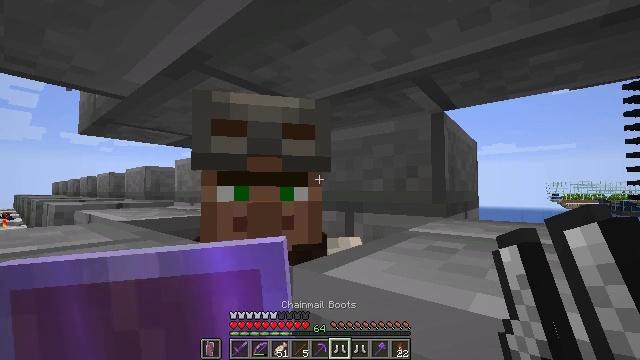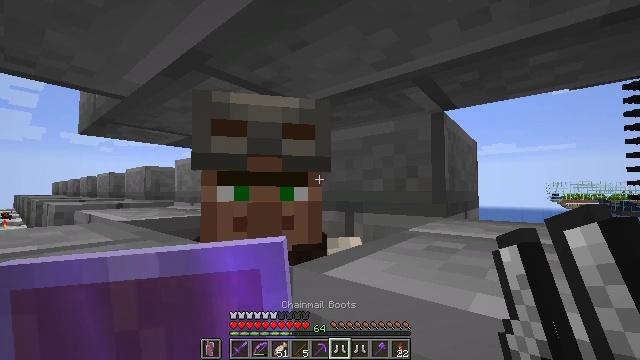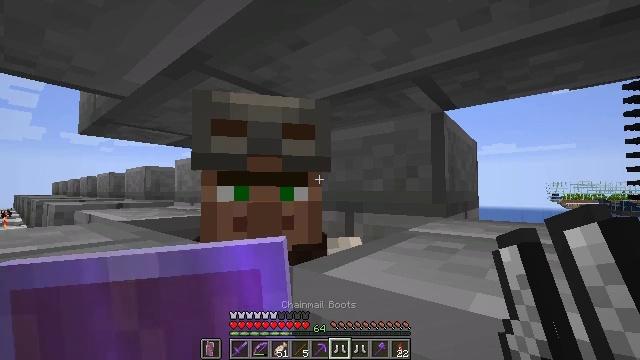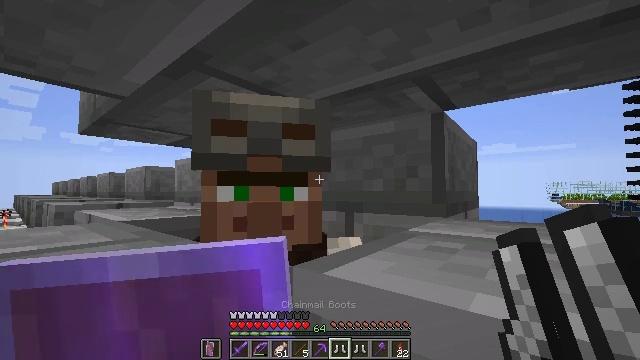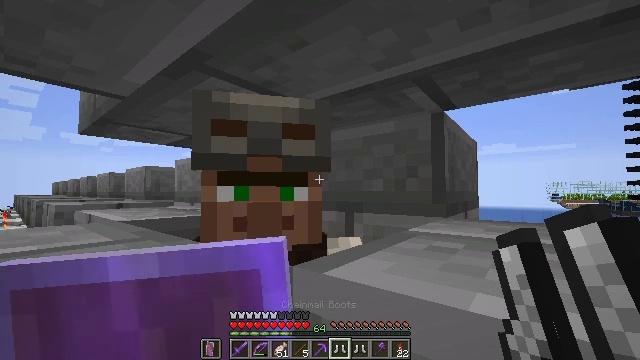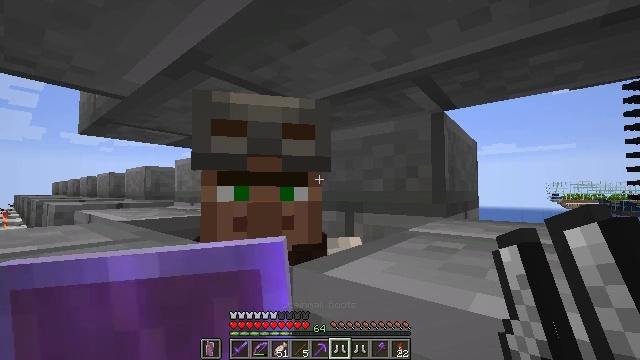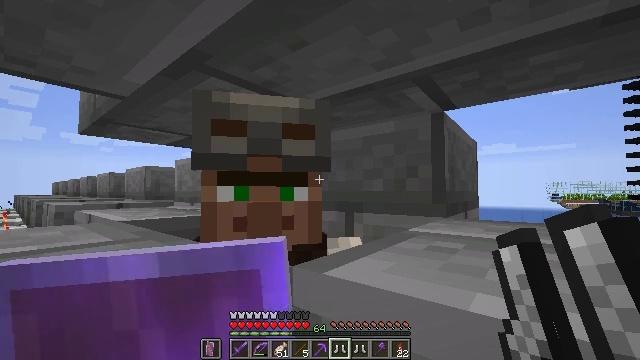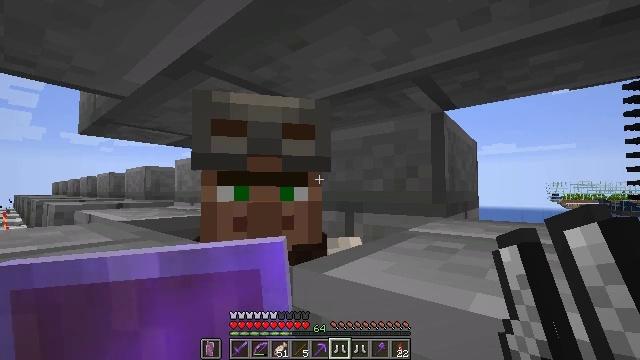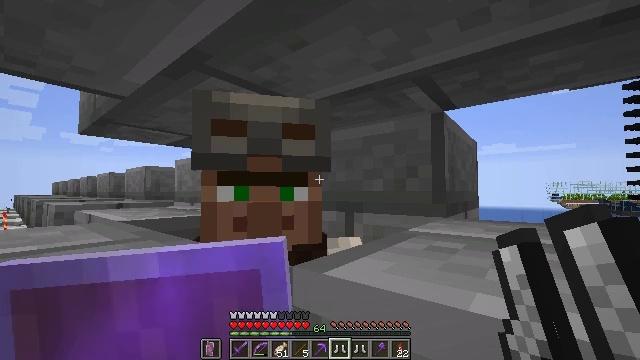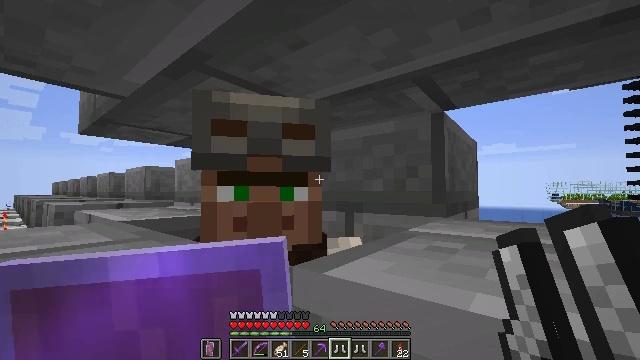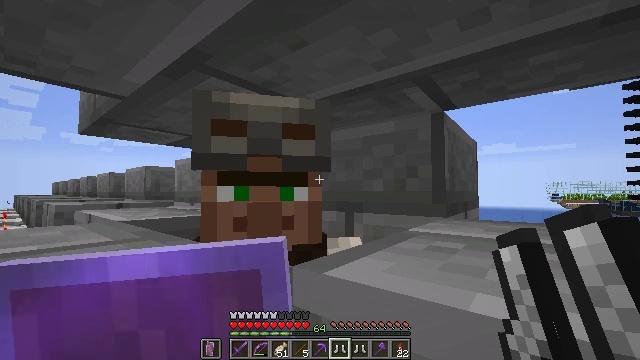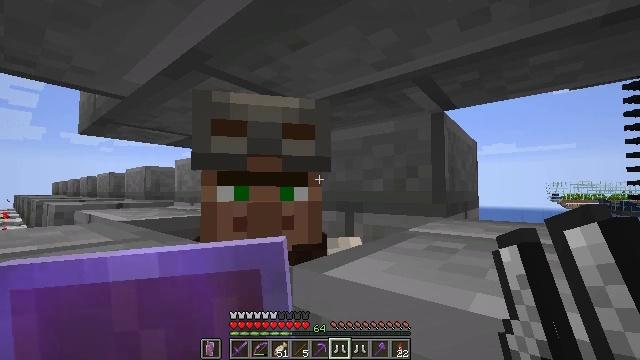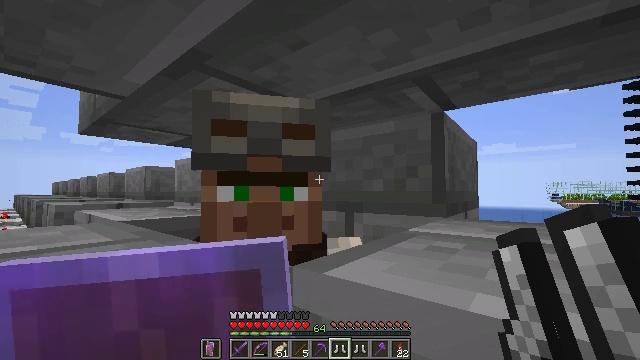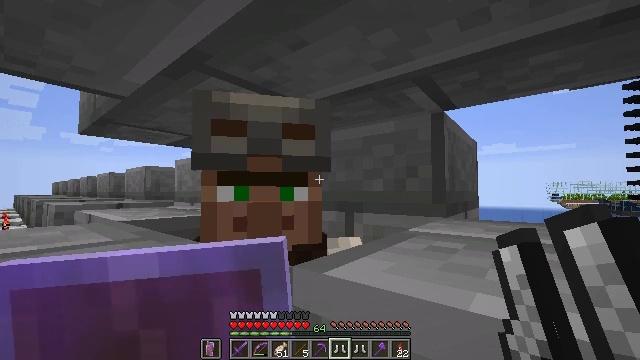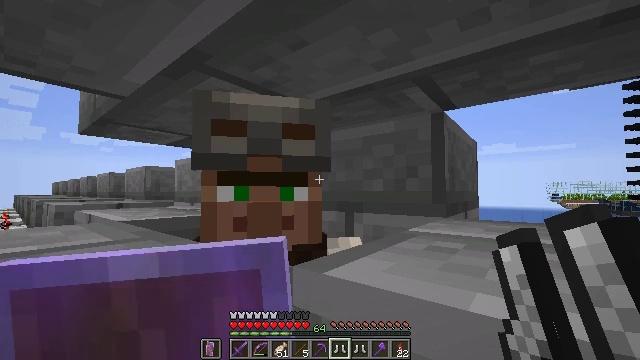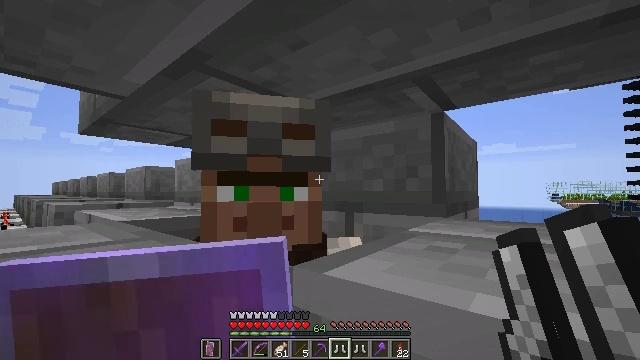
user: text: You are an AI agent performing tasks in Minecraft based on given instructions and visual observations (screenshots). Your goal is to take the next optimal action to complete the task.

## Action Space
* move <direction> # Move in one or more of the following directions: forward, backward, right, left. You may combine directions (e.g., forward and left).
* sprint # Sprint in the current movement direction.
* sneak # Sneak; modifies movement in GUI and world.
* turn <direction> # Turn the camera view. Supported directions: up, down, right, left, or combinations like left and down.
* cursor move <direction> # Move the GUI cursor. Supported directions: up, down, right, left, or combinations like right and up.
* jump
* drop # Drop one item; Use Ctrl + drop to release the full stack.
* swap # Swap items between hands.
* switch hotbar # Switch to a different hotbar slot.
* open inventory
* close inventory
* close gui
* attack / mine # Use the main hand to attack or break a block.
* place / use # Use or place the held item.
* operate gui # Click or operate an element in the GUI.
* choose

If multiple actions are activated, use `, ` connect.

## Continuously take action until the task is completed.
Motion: motion action
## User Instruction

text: Use the crafting table to make a chainmail helmet.
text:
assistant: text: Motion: no_op
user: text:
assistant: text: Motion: no_op
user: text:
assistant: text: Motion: no_op
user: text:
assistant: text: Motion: no_op
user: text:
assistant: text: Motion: no_op
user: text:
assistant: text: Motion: no_op
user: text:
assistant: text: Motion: no_op
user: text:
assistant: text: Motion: no_op
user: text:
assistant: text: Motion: no_op
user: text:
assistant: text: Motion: no_op
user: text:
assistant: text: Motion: no_op
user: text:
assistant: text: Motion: no_op
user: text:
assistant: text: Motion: no_op
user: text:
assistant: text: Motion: no_op
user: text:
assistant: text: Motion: no_op
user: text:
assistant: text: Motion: no_op
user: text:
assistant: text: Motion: no_op
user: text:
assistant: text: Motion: no_op
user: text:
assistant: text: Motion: no_op
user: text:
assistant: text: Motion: no_op
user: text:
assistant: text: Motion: no_op
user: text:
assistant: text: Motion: no_op
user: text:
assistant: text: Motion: no_op
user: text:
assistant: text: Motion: no_op
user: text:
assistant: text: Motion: no_op
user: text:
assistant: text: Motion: no_op
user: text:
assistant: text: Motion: no_op
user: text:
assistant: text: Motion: no_op
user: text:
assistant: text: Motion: no_op
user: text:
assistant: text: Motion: no_op